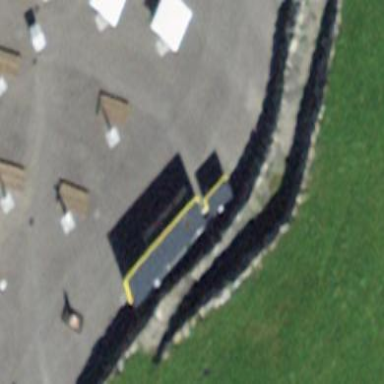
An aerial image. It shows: View of roof of building.